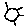
Label: sun